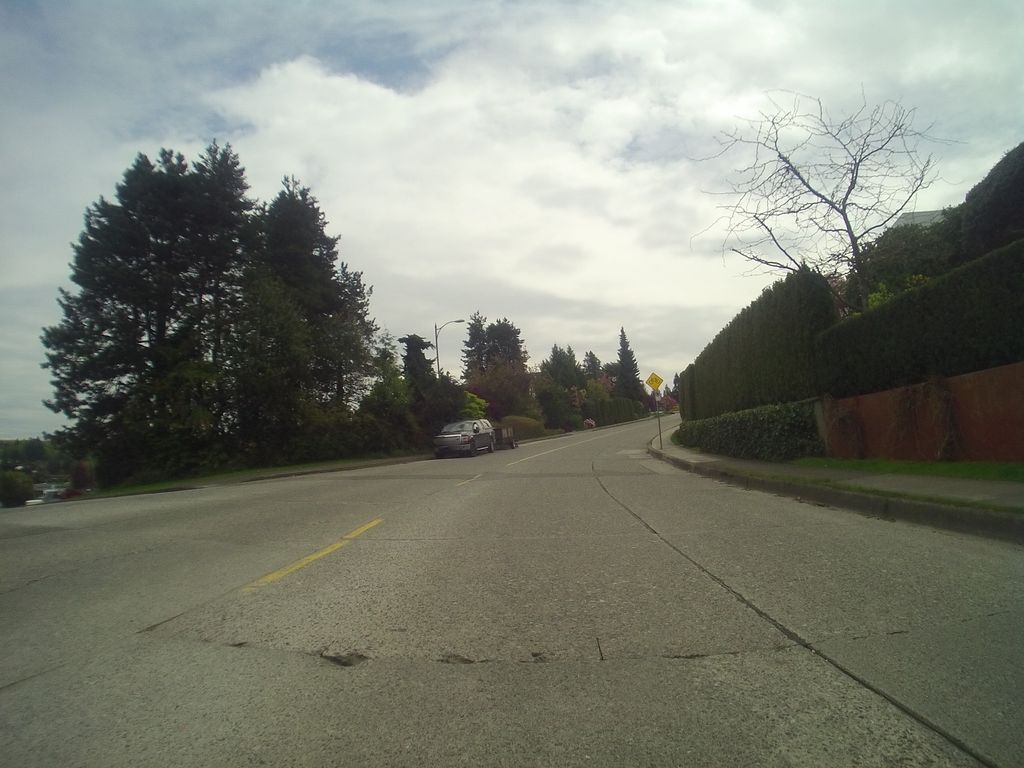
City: vancouver